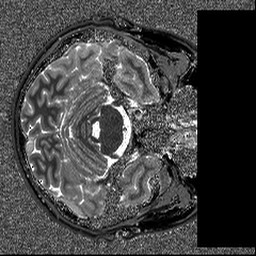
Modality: T1map
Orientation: axial
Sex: male